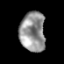
Tissue: prostate
Cell type: Myeloid cells
Senescence score: 0.2895
Nuclear area (px): 991
Mean DAPI intensity: 147.993